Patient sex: M
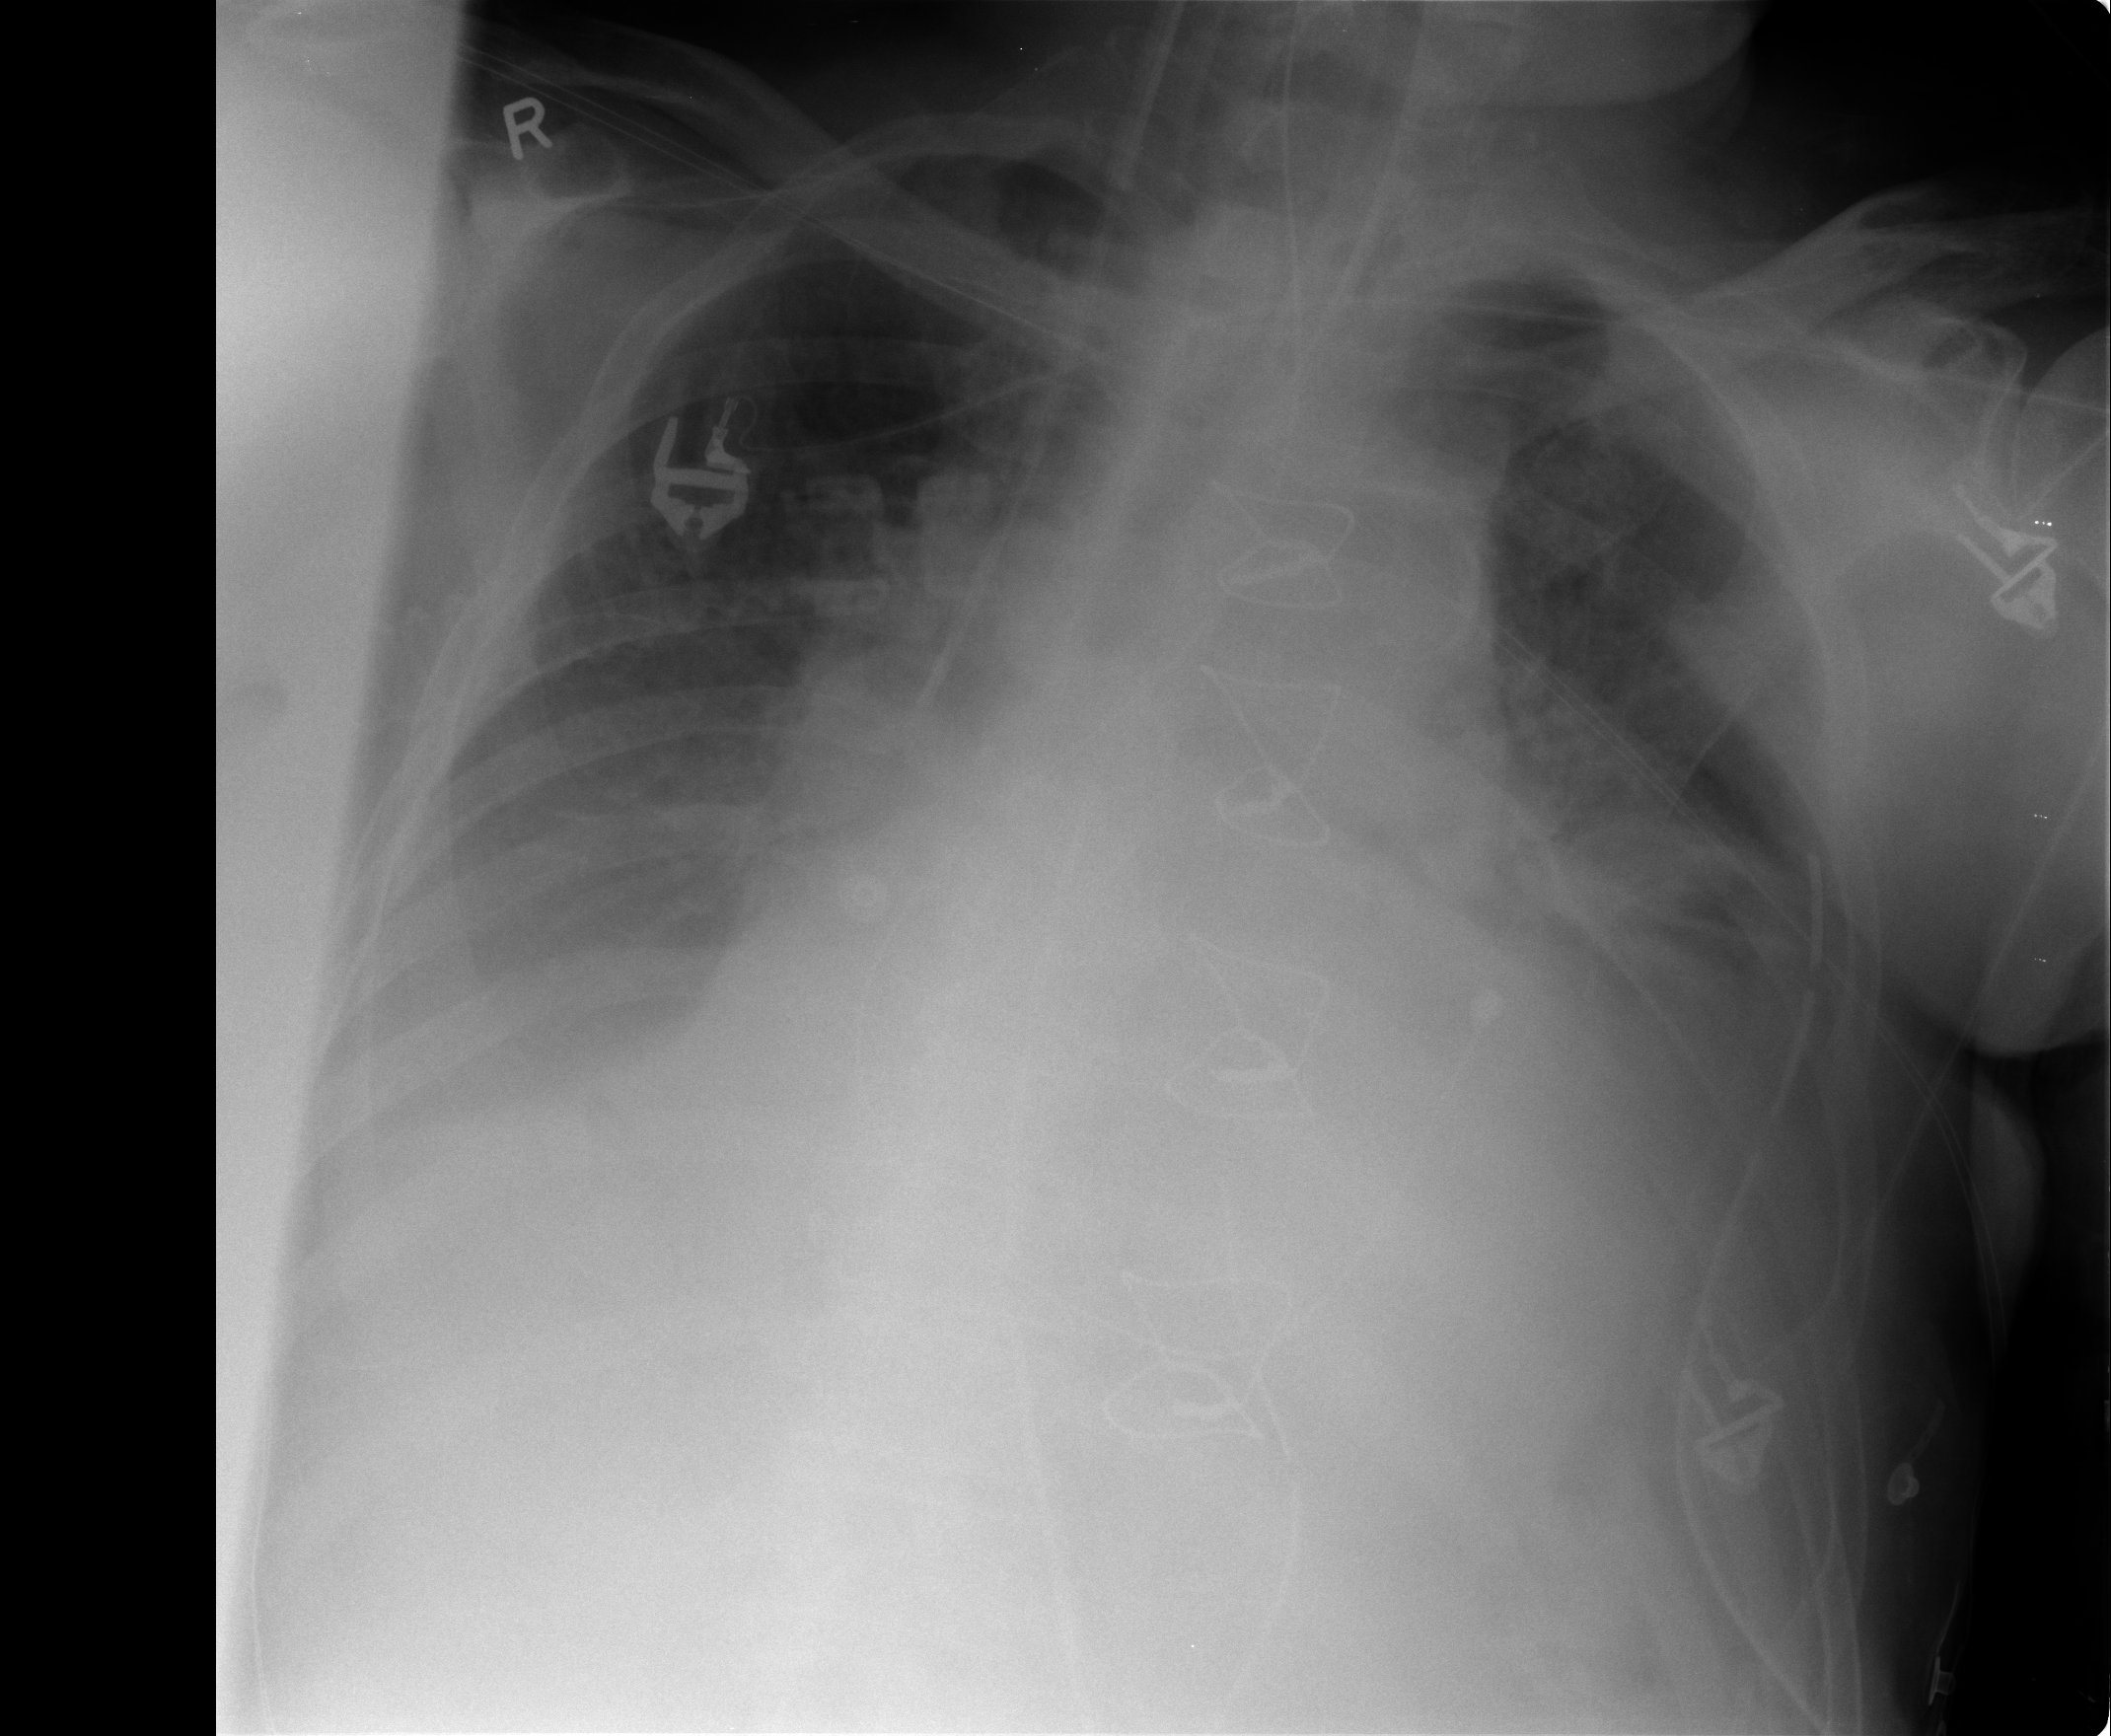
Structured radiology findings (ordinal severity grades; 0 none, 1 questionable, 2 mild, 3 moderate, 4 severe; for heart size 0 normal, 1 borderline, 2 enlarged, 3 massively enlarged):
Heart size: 3
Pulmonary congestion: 2
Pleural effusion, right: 3
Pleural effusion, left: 3
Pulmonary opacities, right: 0
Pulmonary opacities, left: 1
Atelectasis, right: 3
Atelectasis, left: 3